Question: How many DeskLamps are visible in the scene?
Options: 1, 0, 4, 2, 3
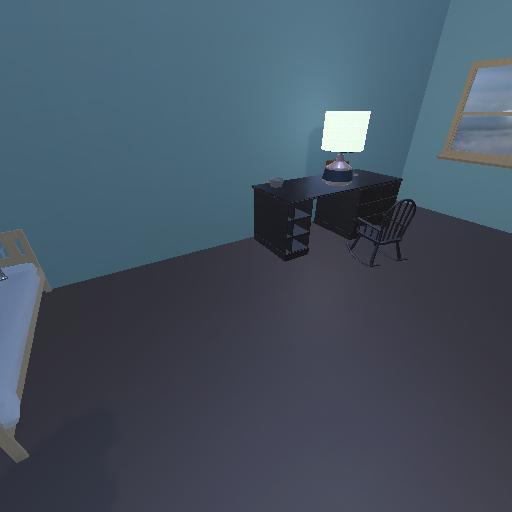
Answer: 1